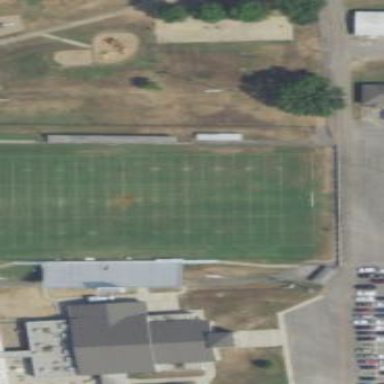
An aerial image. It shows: Pitch for American football.